【题型】选择题　【知识点】平面几何　【难度】medium
如图，$BP$、$CP$ 分别平分 $\angle ABD$、$\angle ACD$，若 $\angle BAC = \alpha$，$\angle BPC = \beta$，则 $\angle BDC$ 等于（ ）

A. $\alpha + \beta$ \quad
B. $180^\circ - 2\beta + \alpha$ \quad
C. $2\beta - \alpha$ \quad
D. $2\alpha - \beta$
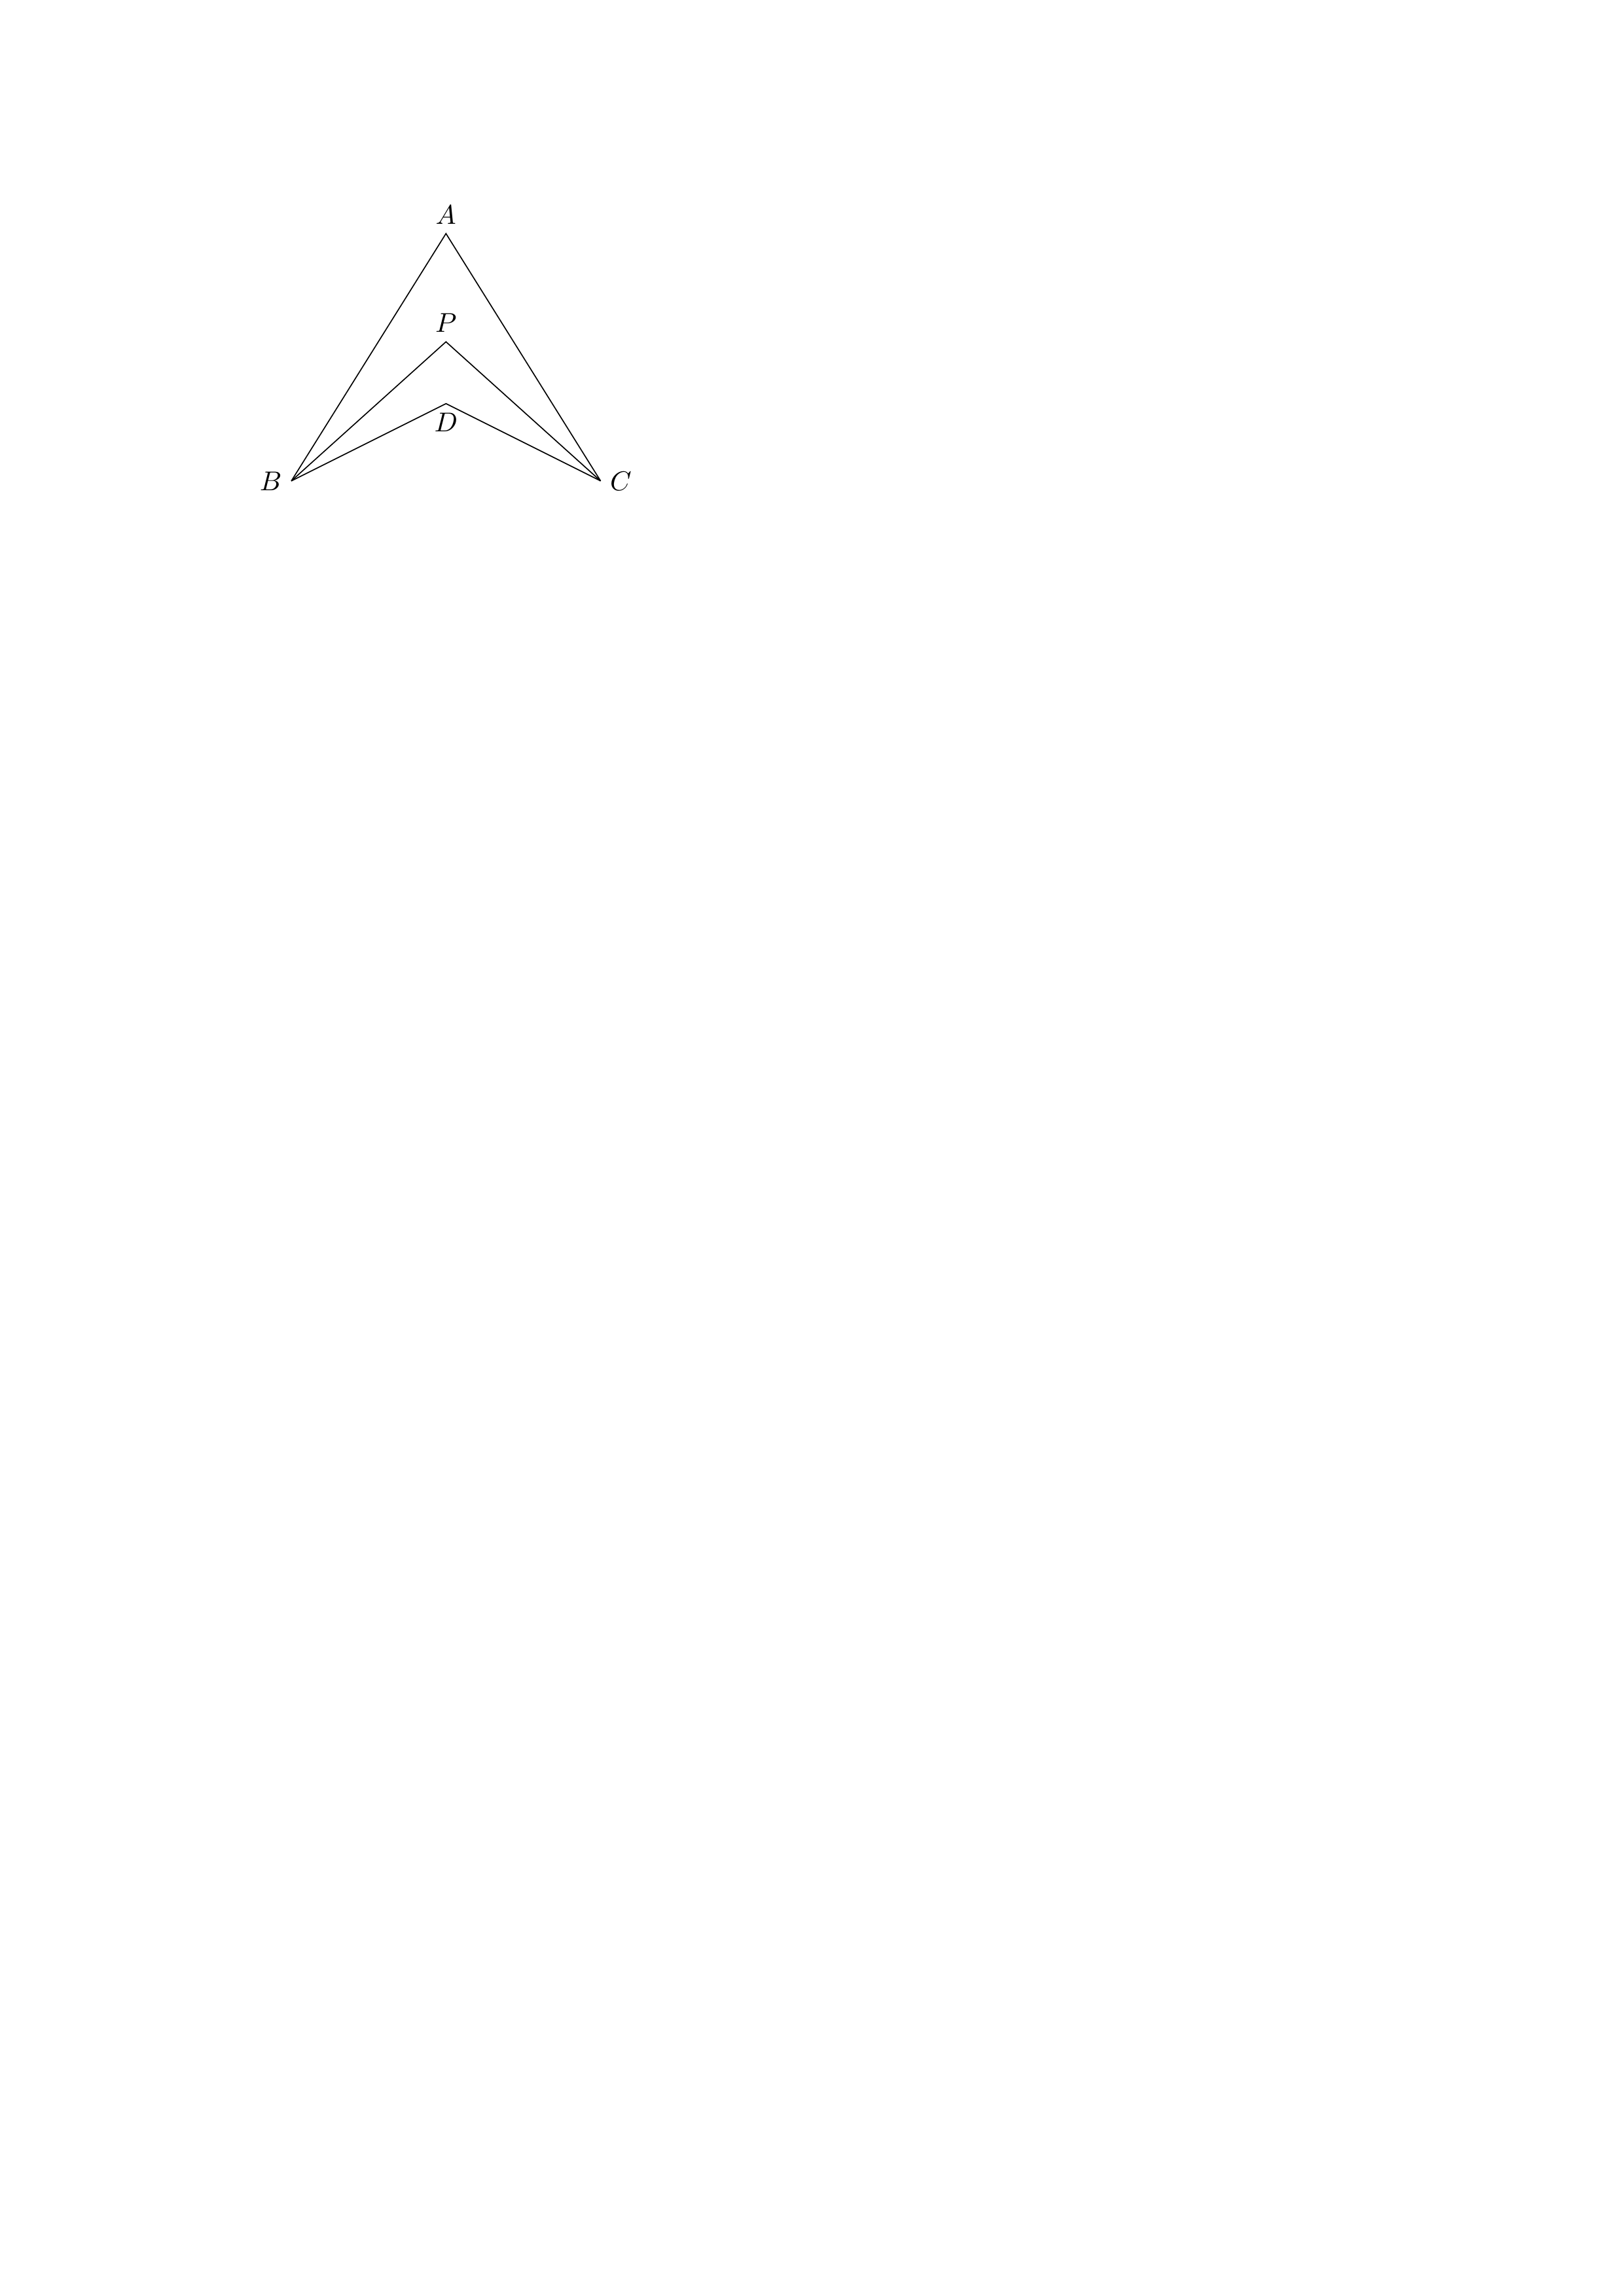
【解答】
解：连接 $AD$ 并延长，如图所示：

由三角形外角性质可知 $\angle BPE = \angle BAP + \angle ABP$；$\angle CPE = \angle CAP + \angle ACP$；

$\because BP$、$CP$ 分别平分 $\angle ABD$、$\angle ACD$，

$\therefore \angle ABP = \frac{1}{2} \angle ABD$；$\angle ACP = \frac{1}{2} \angle ACD$；

$\because \angle BAC = \alpha$，$\angle BPC = \beta$，

$\therefore \angle \beta = \angle BPC$

$= \angle BPE + \angle CPE$

$= (\angle BAP + \angle ABP) + (\angle CAP + \angle ACP)$

$= (\angle BAP + \angle CAP) + \frac{1}{2} \angle ABD + \frac{1}{2} \angle ACD$

$= \alpha + \frac{1}{2} (\angle ABD + \angle ACD)$，

$\therefore \angle ABD + \angle ACD = 2(\beta - \alpha)$，

连接 $AD$ 并延长，如图所示：

$\therefore \angle BDC = \angle BDF + \angle CDF$

$= (\angle ABD + \angle BAD) + (\angle ACD + \angle CAD)$

$= \angle ABD + \angle BAC + \angle ACD$

$= \angle BAC + (\angle ABD + \angle ACD)$

$= \alpha + 2(\beta - \alpha)$

$= 2\beta - \alpha$，

故选：C。
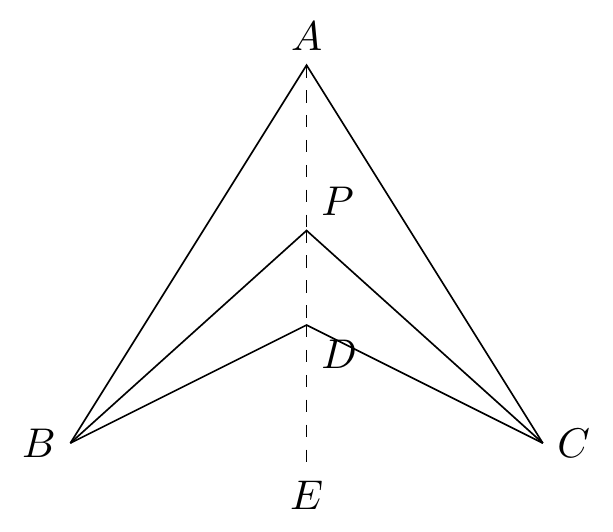
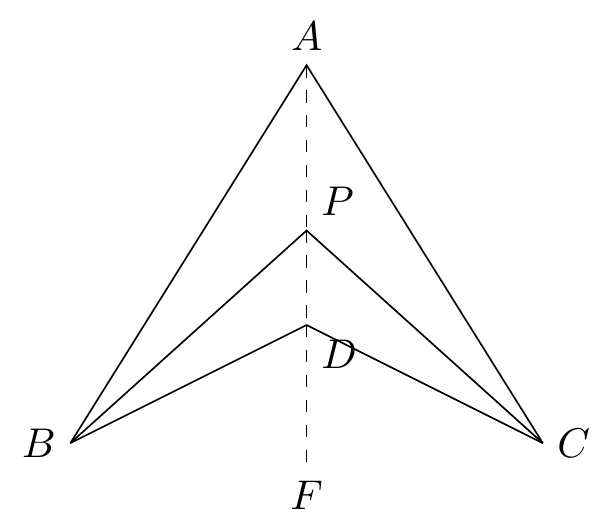